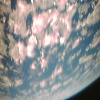
Label: cloud